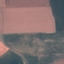
Land use / land cover class: AnnualCrop